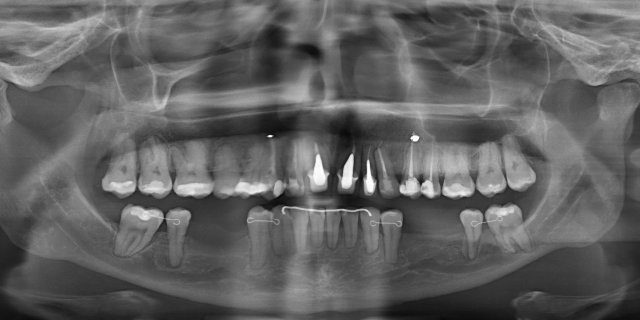
adult